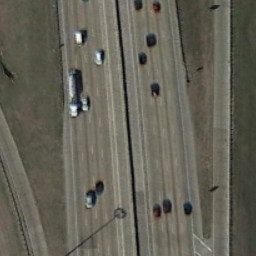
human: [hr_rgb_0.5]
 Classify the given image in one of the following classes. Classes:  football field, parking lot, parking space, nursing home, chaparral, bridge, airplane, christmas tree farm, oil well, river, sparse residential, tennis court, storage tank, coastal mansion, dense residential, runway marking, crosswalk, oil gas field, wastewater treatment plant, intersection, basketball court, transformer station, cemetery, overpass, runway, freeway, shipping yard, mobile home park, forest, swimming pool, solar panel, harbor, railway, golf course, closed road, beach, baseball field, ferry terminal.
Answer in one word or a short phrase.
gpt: freeway